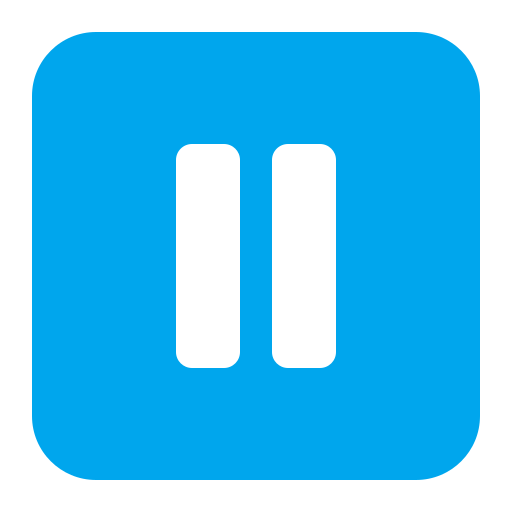
pause button flat